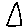
Label: triangle